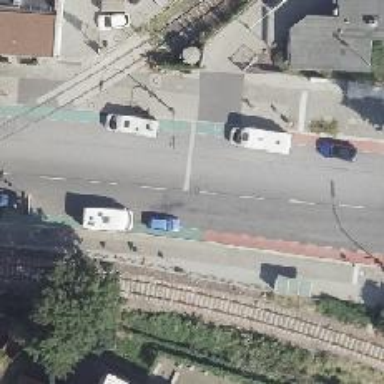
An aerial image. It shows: Tertiary road with separate cycle lane marked in green asphalt.